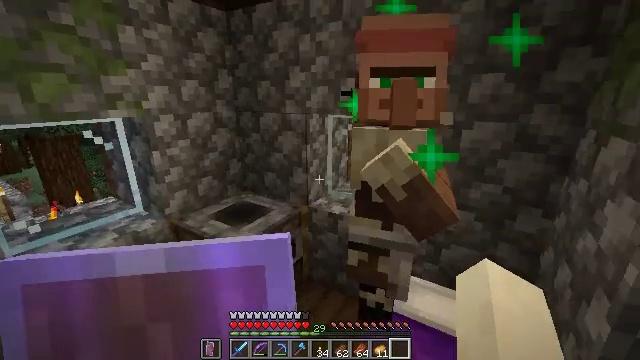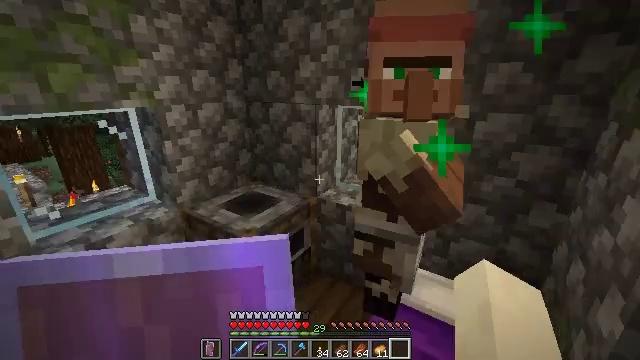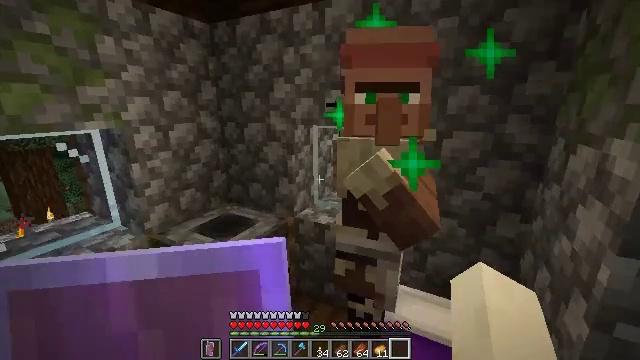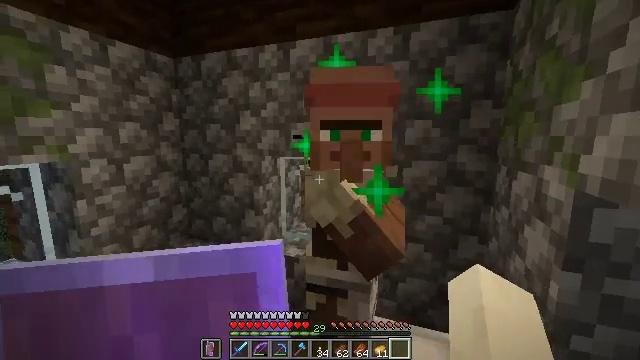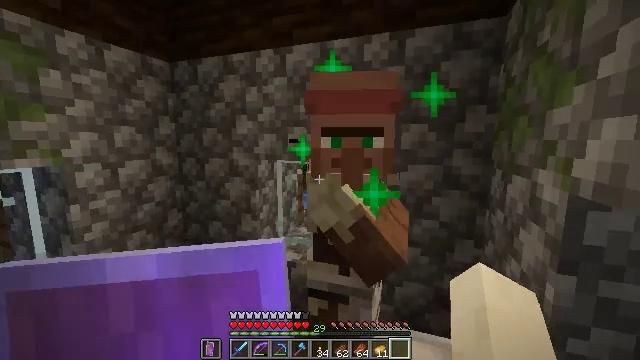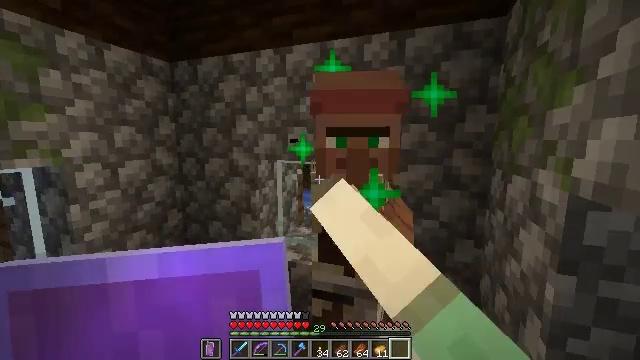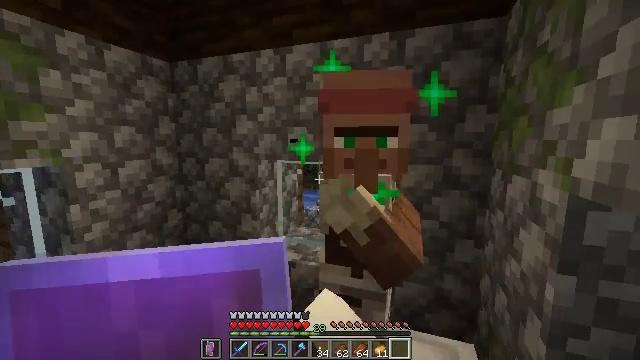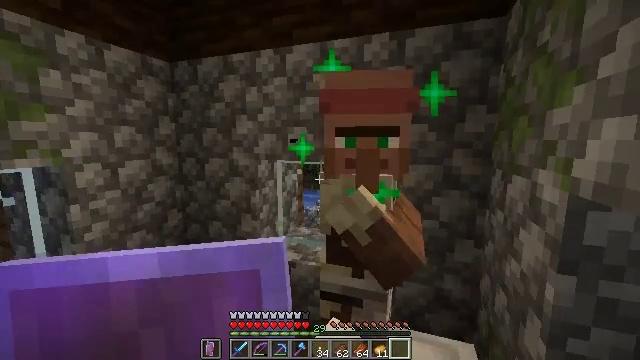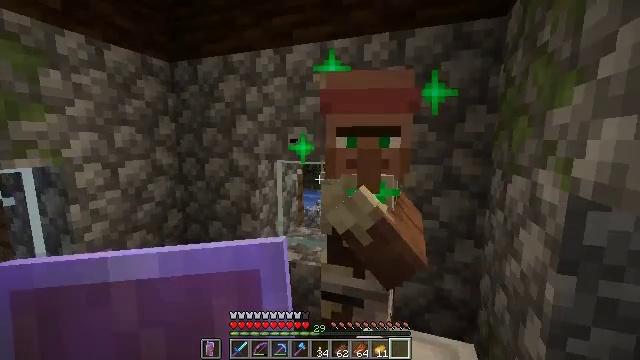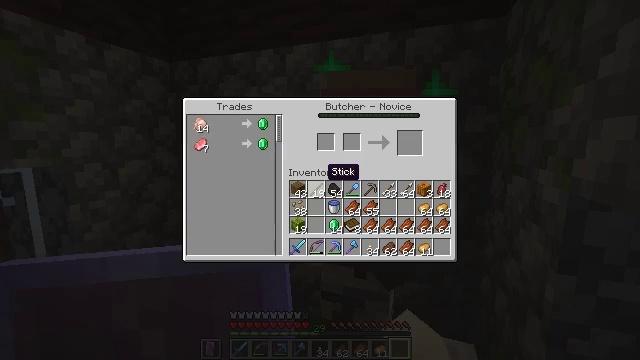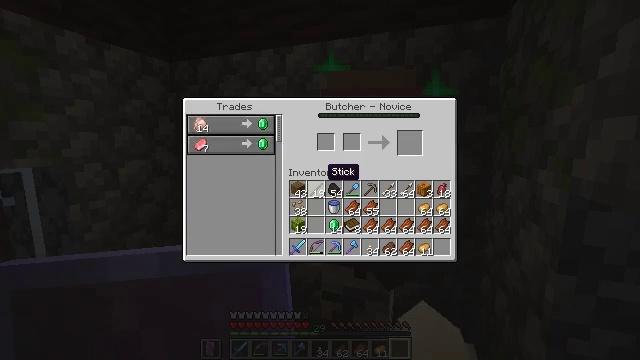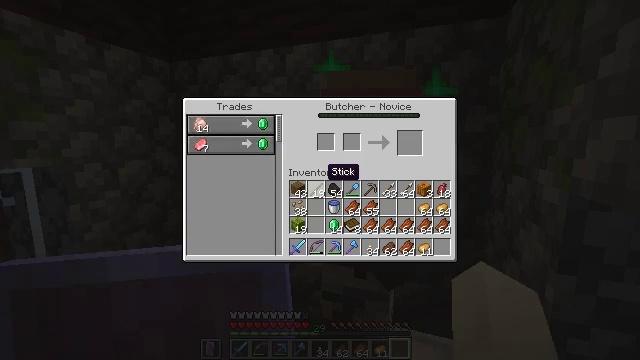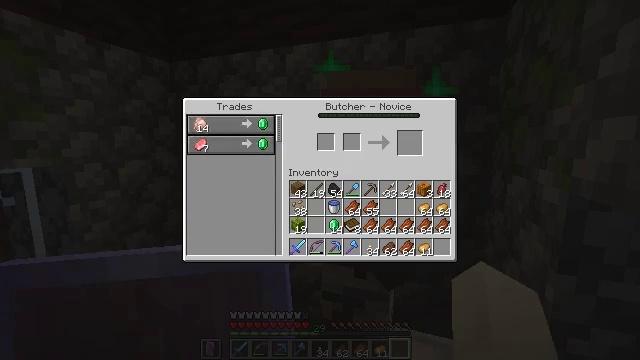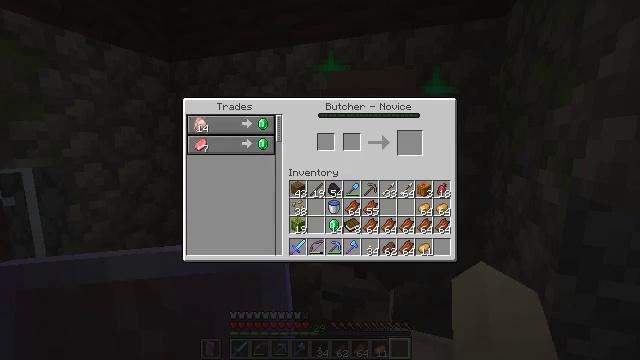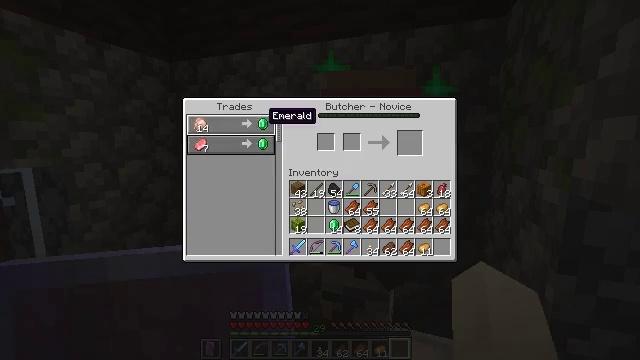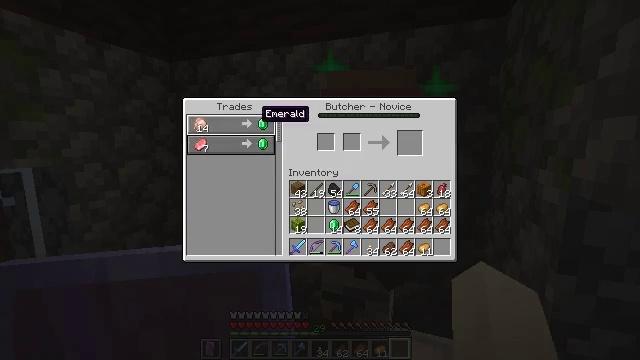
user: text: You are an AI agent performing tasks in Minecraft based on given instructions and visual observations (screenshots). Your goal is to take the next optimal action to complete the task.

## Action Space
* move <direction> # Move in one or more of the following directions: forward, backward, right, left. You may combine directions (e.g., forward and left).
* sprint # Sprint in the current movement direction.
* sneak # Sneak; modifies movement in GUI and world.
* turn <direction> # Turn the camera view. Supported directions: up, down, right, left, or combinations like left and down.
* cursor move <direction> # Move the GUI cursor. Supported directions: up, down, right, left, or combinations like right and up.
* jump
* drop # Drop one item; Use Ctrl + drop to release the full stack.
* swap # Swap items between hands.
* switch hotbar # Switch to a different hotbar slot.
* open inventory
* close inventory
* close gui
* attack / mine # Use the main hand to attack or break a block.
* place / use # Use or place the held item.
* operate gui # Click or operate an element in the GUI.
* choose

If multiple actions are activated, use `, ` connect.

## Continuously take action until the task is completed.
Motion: motion action
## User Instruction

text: Retrieve the smoker into your inventory.
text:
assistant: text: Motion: turn left and down
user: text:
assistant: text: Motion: turn right and up
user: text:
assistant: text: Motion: turn right and up
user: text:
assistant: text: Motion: use / place
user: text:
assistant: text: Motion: use / place
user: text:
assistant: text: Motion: use / place
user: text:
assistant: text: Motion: no_op
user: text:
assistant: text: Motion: no_op
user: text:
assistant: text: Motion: open gui
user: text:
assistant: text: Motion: no_op
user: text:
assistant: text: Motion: no_op
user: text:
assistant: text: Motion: cursor move up
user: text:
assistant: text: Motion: cursor move left and up
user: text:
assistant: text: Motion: cursor move left and up
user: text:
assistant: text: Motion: cursor move left
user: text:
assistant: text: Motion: cursor move left
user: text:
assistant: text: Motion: no_op
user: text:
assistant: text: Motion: no_op
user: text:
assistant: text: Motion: no_op
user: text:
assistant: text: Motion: turn left and down, close gui
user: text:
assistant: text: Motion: turn left and down
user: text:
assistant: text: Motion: turn left and down
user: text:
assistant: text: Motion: turn left, switch to hotbar 3
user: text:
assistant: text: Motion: switch to hotbar 3
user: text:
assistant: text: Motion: no_op
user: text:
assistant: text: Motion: move forward, turn down
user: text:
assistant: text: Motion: move forward
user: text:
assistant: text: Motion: move forward, turn left and down
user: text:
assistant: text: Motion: move forward, turn left and down
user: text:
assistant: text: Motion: move forward